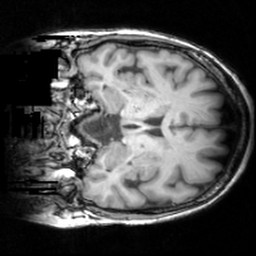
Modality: T1w
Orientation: coronal
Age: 68
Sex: female
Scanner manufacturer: siemens
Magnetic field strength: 3 T
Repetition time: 1.62 s
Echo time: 0.003 s